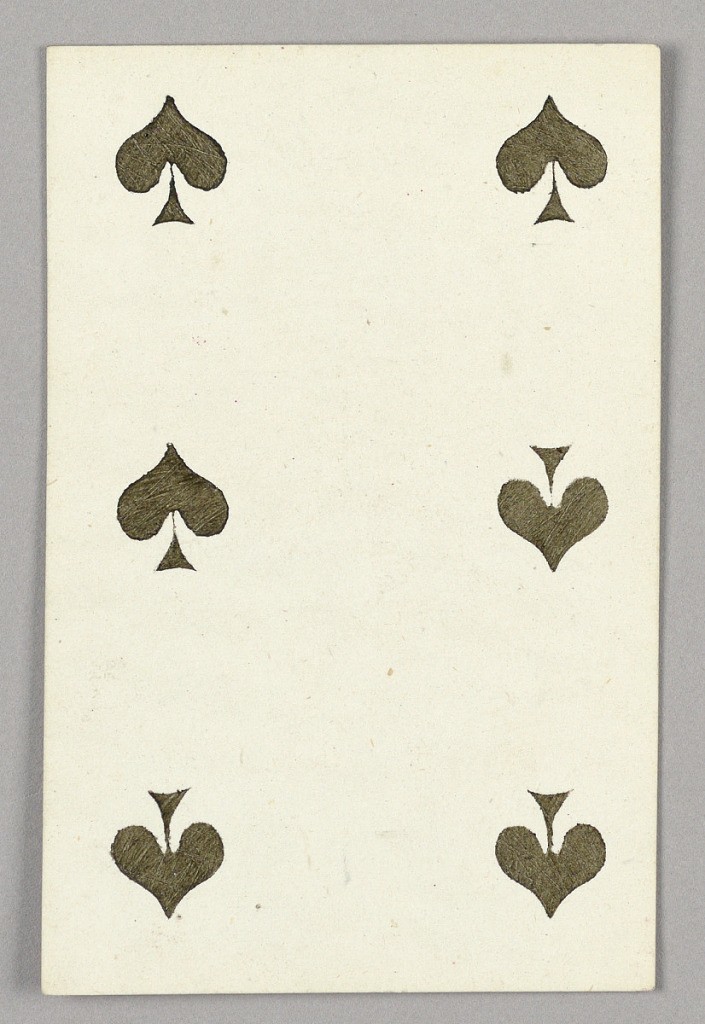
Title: Six of Spades from Set of "Jeu Imperial–Second Empire–Napoleon III" Playing Cards
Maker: B.P. Grimaud, Paris, France
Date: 1858
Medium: Lithograph on glazed paper
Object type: Playing Card
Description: Six of Spades from Set of "Jeu Imperial-Second Empire-Napoleon III" Playing Cards.